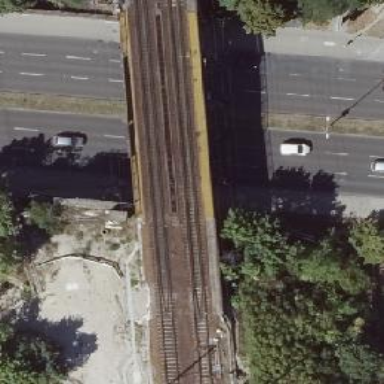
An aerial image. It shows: Bridge with electrified railway tracks featuring contact line.